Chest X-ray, PA view. Patient: 58 years old, sex M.
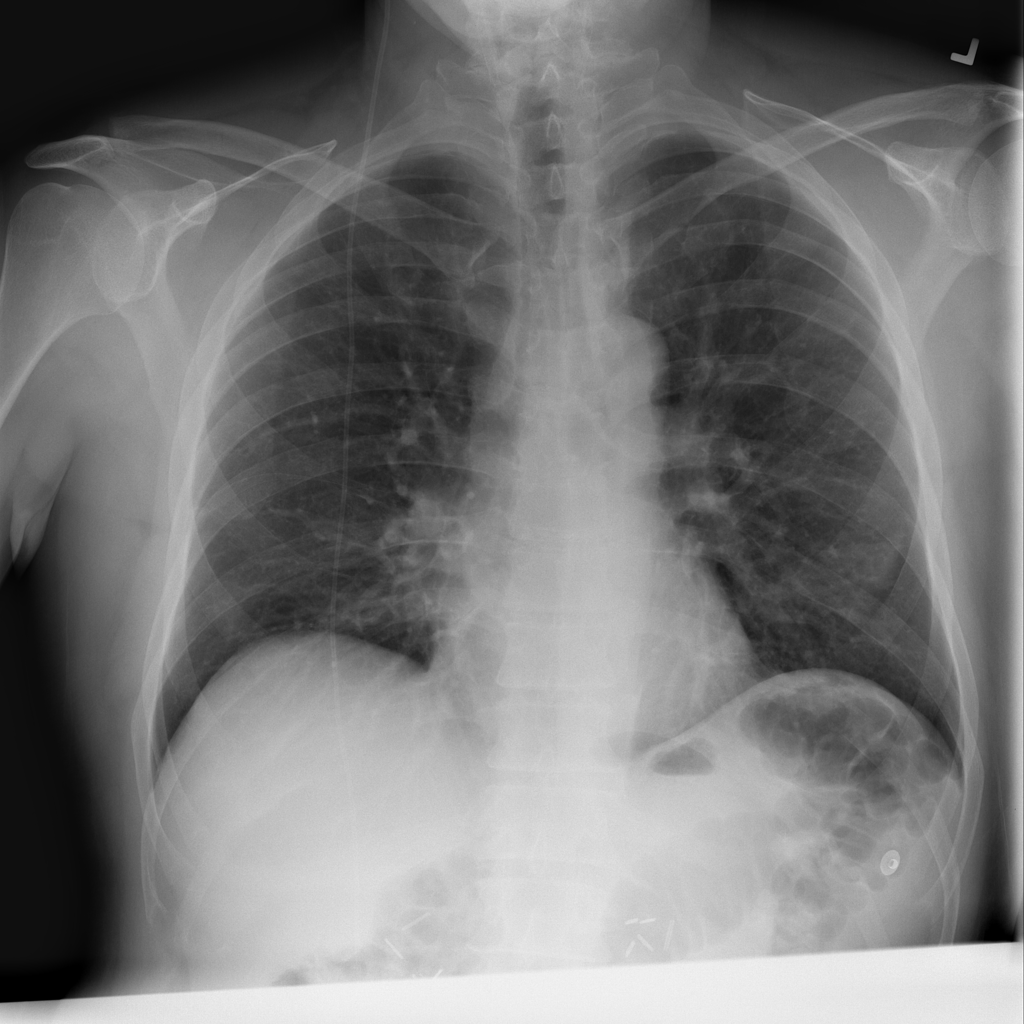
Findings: No Finding